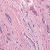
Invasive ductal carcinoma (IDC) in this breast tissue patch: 1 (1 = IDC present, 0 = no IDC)